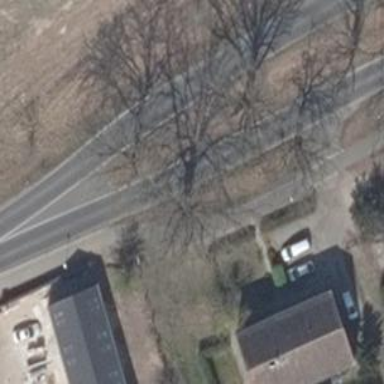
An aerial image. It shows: Secondary road with asphalt surface.